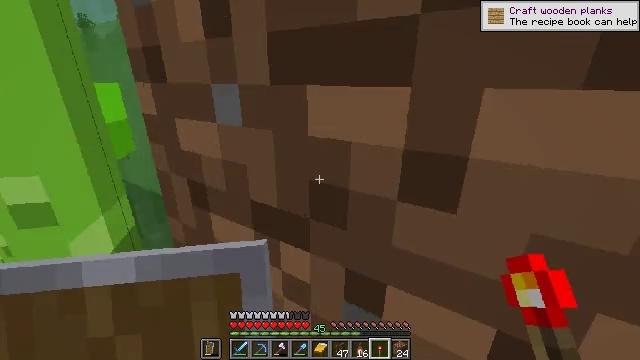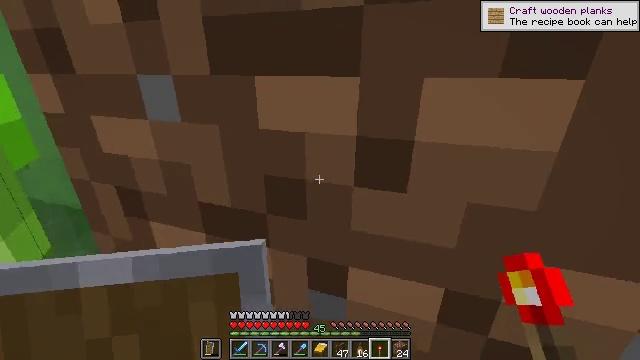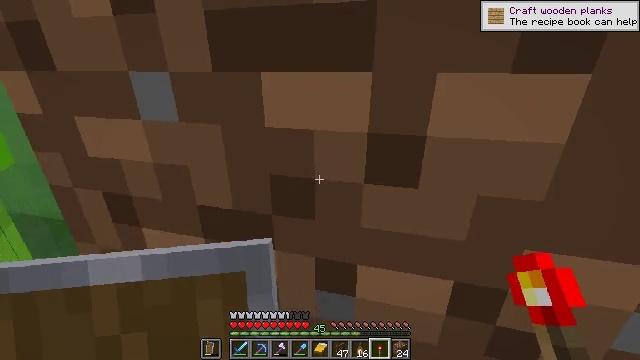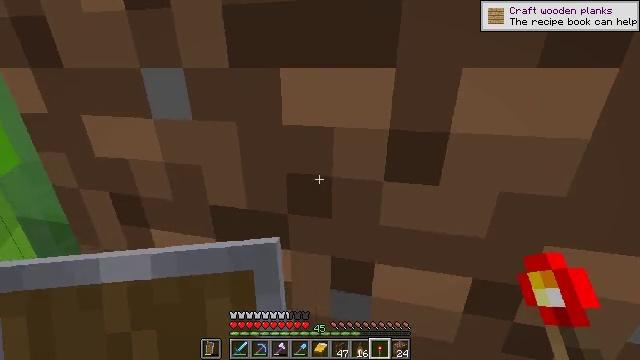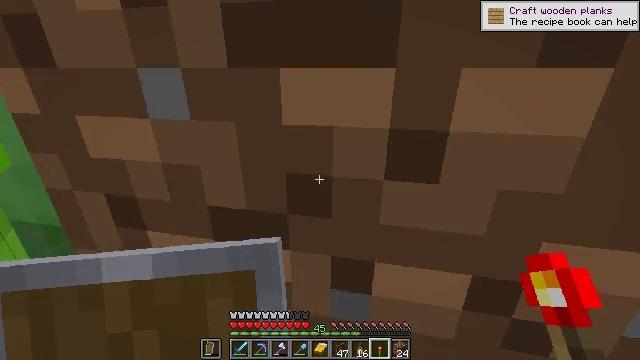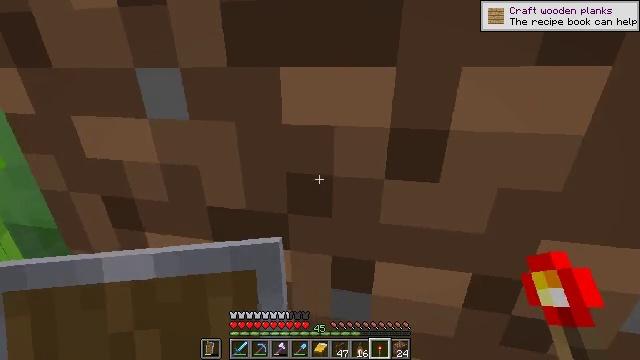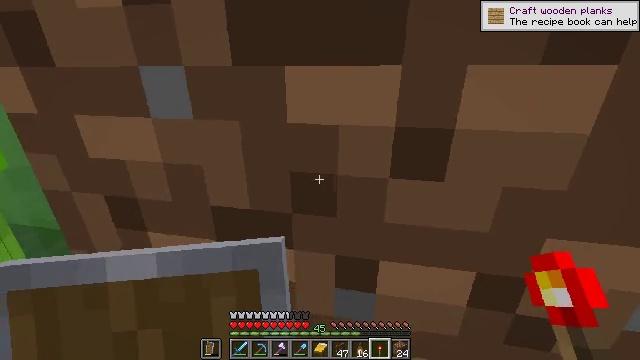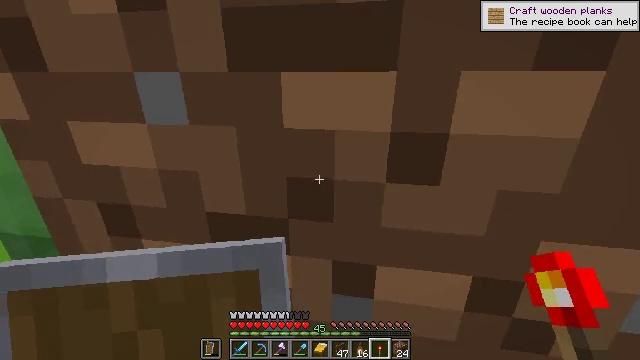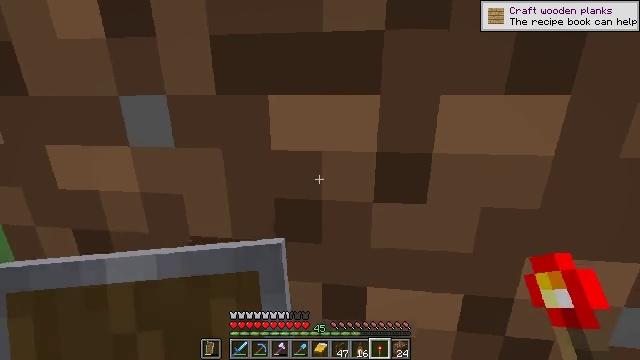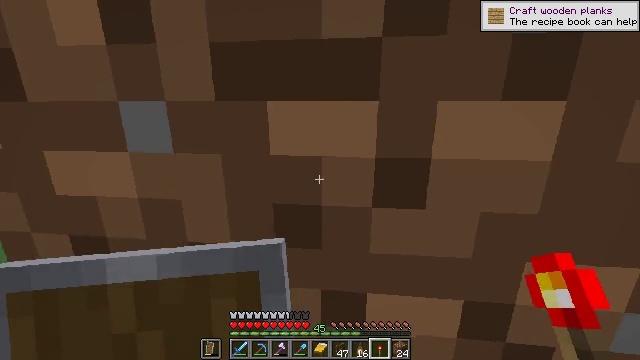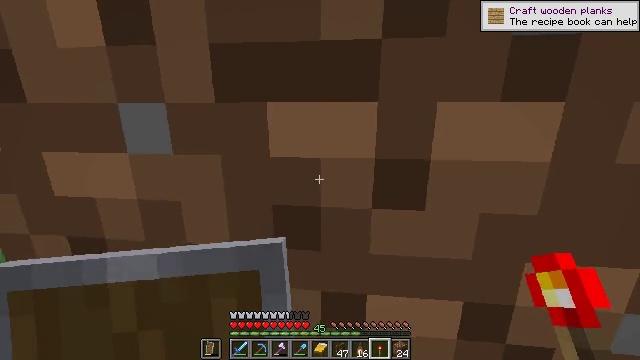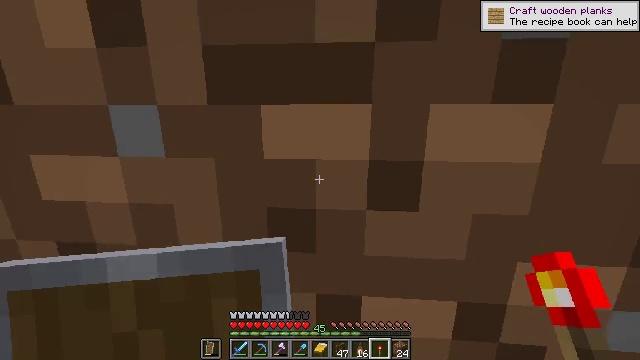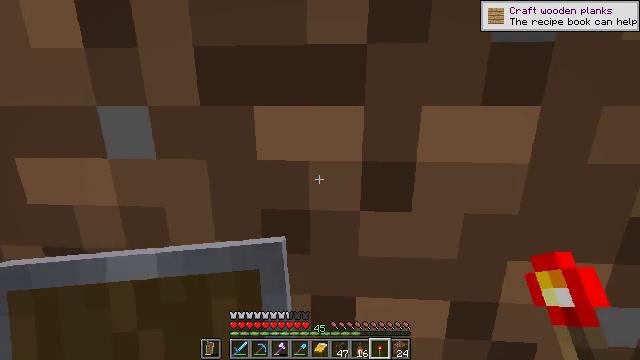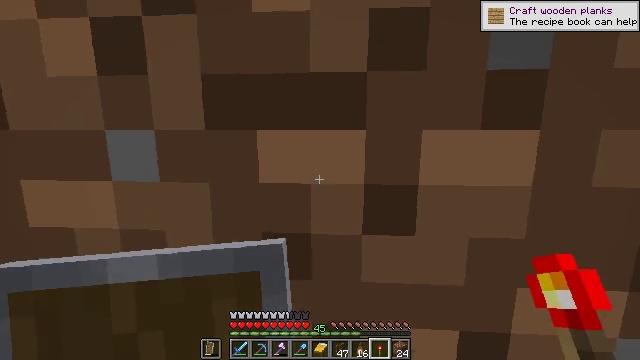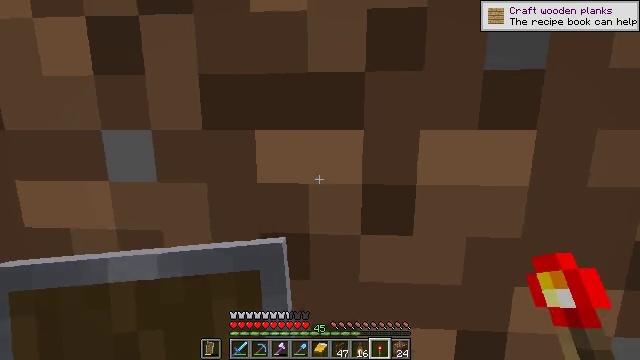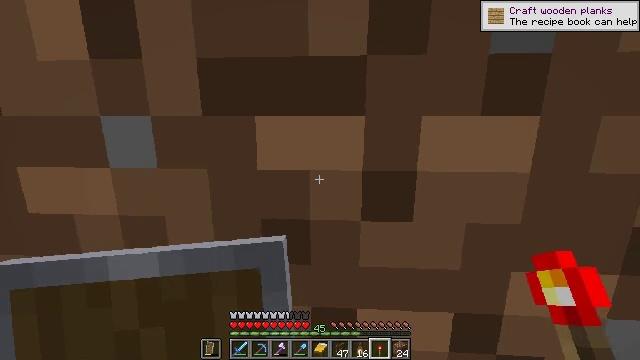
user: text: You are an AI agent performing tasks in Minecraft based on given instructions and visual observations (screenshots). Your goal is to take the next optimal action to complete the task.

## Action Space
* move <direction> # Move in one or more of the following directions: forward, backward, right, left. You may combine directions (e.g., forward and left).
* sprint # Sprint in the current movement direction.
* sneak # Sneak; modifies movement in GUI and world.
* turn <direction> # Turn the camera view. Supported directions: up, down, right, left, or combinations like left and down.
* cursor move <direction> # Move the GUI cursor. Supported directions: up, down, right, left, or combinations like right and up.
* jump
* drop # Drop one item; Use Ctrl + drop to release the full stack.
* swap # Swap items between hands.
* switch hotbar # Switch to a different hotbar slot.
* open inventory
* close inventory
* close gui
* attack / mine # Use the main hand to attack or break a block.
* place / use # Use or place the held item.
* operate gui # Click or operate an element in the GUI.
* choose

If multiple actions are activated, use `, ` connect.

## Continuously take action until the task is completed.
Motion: motion action
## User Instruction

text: Harvest sugar cane from the plant.
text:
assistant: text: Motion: turn right and down
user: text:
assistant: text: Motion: turn right
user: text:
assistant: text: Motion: turn right
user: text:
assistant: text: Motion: turn right
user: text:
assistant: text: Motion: no_op
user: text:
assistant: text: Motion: no_op
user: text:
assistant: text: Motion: turn right and up
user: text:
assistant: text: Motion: turn right and up
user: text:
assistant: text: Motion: turn up
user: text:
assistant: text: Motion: no_op
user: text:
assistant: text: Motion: turn right
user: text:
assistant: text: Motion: turn right
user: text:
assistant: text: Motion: turn up
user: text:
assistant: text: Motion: no_op
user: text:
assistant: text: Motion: turn down
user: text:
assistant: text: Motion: turn down
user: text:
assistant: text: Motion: no_op
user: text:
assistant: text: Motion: no_op
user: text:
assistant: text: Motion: no_op
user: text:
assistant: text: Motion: no_op
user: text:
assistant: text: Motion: no_op
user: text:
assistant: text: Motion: no_op
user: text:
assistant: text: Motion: no_op
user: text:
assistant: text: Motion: no_op
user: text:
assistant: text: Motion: no_op
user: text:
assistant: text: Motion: no_op
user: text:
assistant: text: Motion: no_op
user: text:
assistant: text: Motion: no_op
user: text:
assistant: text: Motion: no_op
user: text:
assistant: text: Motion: no_op